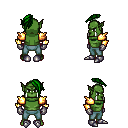
a pixel art fantasy rpg character, male body template, orc, green skin, gold arm armor, teal pants, green long mohawk hairstyle, metal gloves, metal boots, four views (front, back, left, right), 2x2 character sprite sheet, small pixel art, hard edges, no anti-aliasing